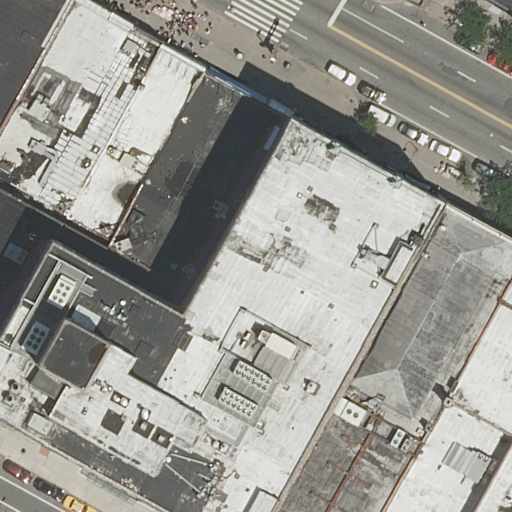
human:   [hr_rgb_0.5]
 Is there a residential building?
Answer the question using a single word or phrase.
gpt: yes

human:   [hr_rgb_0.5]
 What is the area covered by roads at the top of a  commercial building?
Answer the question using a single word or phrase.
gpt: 0m2

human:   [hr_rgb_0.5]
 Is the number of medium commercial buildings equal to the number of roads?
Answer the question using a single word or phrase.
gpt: no

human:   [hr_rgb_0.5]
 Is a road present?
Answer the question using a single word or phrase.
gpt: yes

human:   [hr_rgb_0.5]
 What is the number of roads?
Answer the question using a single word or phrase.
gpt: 2

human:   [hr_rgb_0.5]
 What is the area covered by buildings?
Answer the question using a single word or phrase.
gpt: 9603m2

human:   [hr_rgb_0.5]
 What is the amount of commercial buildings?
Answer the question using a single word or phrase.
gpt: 0

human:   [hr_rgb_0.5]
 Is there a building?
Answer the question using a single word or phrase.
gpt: yes

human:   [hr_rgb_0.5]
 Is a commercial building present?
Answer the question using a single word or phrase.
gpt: no

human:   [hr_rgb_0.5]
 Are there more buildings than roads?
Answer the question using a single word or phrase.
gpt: yes

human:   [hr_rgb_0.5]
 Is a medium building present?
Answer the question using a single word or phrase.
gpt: yes

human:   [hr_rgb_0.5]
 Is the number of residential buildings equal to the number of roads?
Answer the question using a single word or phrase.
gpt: no

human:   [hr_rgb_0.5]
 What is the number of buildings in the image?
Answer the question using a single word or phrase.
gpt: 9

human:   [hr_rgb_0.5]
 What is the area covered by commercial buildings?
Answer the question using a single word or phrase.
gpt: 0m2

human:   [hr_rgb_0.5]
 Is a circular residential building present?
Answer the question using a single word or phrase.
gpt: no

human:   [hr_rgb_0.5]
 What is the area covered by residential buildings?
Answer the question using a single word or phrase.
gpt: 9603m2

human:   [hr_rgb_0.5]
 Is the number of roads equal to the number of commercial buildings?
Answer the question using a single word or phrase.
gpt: no

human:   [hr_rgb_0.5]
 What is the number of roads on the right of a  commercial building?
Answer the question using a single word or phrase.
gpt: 0

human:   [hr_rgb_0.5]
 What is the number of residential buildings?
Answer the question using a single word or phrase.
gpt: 9

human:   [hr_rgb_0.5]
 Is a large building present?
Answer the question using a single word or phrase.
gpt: yes

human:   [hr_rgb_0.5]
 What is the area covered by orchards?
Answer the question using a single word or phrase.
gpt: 0m2

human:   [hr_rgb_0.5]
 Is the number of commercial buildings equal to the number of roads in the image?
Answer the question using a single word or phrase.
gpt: no

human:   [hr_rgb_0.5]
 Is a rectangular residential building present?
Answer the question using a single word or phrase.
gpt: yes

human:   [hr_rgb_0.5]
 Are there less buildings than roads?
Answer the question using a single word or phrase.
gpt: no

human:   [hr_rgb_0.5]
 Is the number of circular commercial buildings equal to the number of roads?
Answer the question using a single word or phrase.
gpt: no

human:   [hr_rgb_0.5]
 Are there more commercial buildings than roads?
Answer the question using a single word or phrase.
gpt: no

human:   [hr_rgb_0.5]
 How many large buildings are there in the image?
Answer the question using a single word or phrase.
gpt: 6

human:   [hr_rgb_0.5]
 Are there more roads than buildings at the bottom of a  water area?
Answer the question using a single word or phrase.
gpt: yes

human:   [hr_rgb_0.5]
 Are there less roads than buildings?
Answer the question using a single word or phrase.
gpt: yes

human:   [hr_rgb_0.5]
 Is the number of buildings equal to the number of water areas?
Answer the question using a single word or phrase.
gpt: no

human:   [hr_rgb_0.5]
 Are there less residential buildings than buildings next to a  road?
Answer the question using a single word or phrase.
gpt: no

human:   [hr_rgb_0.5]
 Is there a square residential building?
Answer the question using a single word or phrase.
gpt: no

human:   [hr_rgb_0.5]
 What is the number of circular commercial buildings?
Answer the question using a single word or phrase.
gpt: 0

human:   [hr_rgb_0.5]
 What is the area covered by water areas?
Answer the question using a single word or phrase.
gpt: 0m2

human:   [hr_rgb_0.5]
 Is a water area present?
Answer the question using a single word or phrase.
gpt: no

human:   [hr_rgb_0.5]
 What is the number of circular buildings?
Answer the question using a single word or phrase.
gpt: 0

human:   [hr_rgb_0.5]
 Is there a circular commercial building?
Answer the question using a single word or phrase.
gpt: no

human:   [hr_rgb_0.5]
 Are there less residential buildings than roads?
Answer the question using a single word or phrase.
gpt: no

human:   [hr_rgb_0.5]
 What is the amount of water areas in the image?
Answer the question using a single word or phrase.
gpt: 0

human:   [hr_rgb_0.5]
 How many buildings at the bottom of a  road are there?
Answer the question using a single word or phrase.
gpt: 5

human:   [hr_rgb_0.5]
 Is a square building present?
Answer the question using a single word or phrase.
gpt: no

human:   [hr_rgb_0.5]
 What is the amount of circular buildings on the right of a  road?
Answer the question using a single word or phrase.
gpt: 0

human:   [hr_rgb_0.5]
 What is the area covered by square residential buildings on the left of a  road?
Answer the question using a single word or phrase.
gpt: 0m2

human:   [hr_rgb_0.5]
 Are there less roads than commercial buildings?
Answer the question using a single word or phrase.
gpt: no

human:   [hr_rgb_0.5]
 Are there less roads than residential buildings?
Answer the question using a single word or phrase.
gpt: yes

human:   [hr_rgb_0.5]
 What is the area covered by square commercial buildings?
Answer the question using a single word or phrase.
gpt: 0m2

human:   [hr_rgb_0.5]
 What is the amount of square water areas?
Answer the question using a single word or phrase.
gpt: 0

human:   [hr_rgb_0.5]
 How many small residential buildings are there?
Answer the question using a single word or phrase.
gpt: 1

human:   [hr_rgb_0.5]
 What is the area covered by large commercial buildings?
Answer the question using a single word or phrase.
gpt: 0m2

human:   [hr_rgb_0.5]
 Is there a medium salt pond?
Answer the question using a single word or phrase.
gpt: no

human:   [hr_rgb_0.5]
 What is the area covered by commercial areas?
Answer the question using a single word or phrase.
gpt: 0m2

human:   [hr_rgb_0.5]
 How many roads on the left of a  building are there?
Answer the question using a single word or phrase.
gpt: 2

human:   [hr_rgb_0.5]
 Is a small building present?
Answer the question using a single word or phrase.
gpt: yes

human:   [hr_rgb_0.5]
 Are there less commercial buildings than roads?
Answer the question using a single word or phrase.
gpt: yes

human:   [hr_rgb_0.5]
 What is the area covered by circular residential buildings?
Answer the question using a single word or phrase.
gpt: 0m2

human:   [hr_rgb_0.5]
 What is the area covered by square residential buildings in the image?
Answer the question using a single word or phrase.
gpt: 0m2

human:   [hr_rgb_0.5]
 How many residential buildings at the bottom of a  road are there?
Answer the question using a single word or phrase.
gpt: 5

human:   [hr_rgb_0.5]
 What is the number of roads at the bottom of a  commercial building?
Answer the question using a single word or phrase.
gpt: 0

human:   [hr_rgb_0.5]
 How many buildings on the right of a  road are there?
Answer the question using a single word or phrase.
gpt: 6

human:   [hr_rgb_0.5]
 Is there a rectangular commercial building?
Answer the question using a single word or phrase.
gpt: no

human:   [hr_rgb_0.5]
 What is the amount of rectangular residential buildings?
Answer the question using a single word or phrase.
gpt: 7

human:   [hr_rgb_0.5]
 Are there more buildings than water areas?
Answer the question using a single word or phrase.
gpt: yes

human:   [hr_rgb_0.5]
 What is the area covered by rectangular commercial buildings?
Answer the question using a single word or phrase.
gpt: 0m2

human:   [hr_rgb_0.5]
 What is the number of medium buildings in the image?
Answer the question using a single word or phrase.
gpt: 2